Field crop: maize
Growth stage: 1
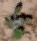
Species: chenopodium